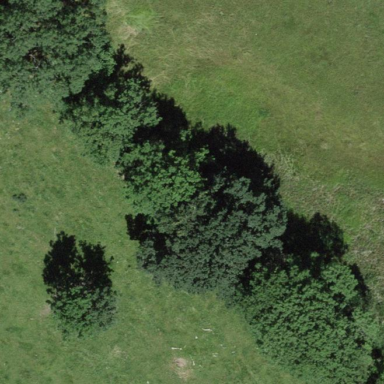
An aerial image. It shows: Forest area.